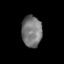
Tissue: prostate
Cell type: T cells
Senescence score: 0.2878
Nuclear area (px): 616
Mean DAPI intensity: 120.006